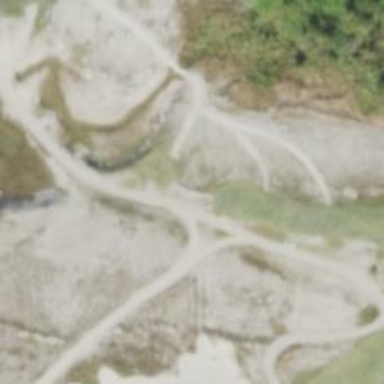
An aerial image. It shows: Footway that serves as golf path.